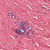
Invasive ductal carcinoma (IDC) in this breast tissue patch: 0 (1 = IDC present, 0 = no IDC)